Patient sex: F
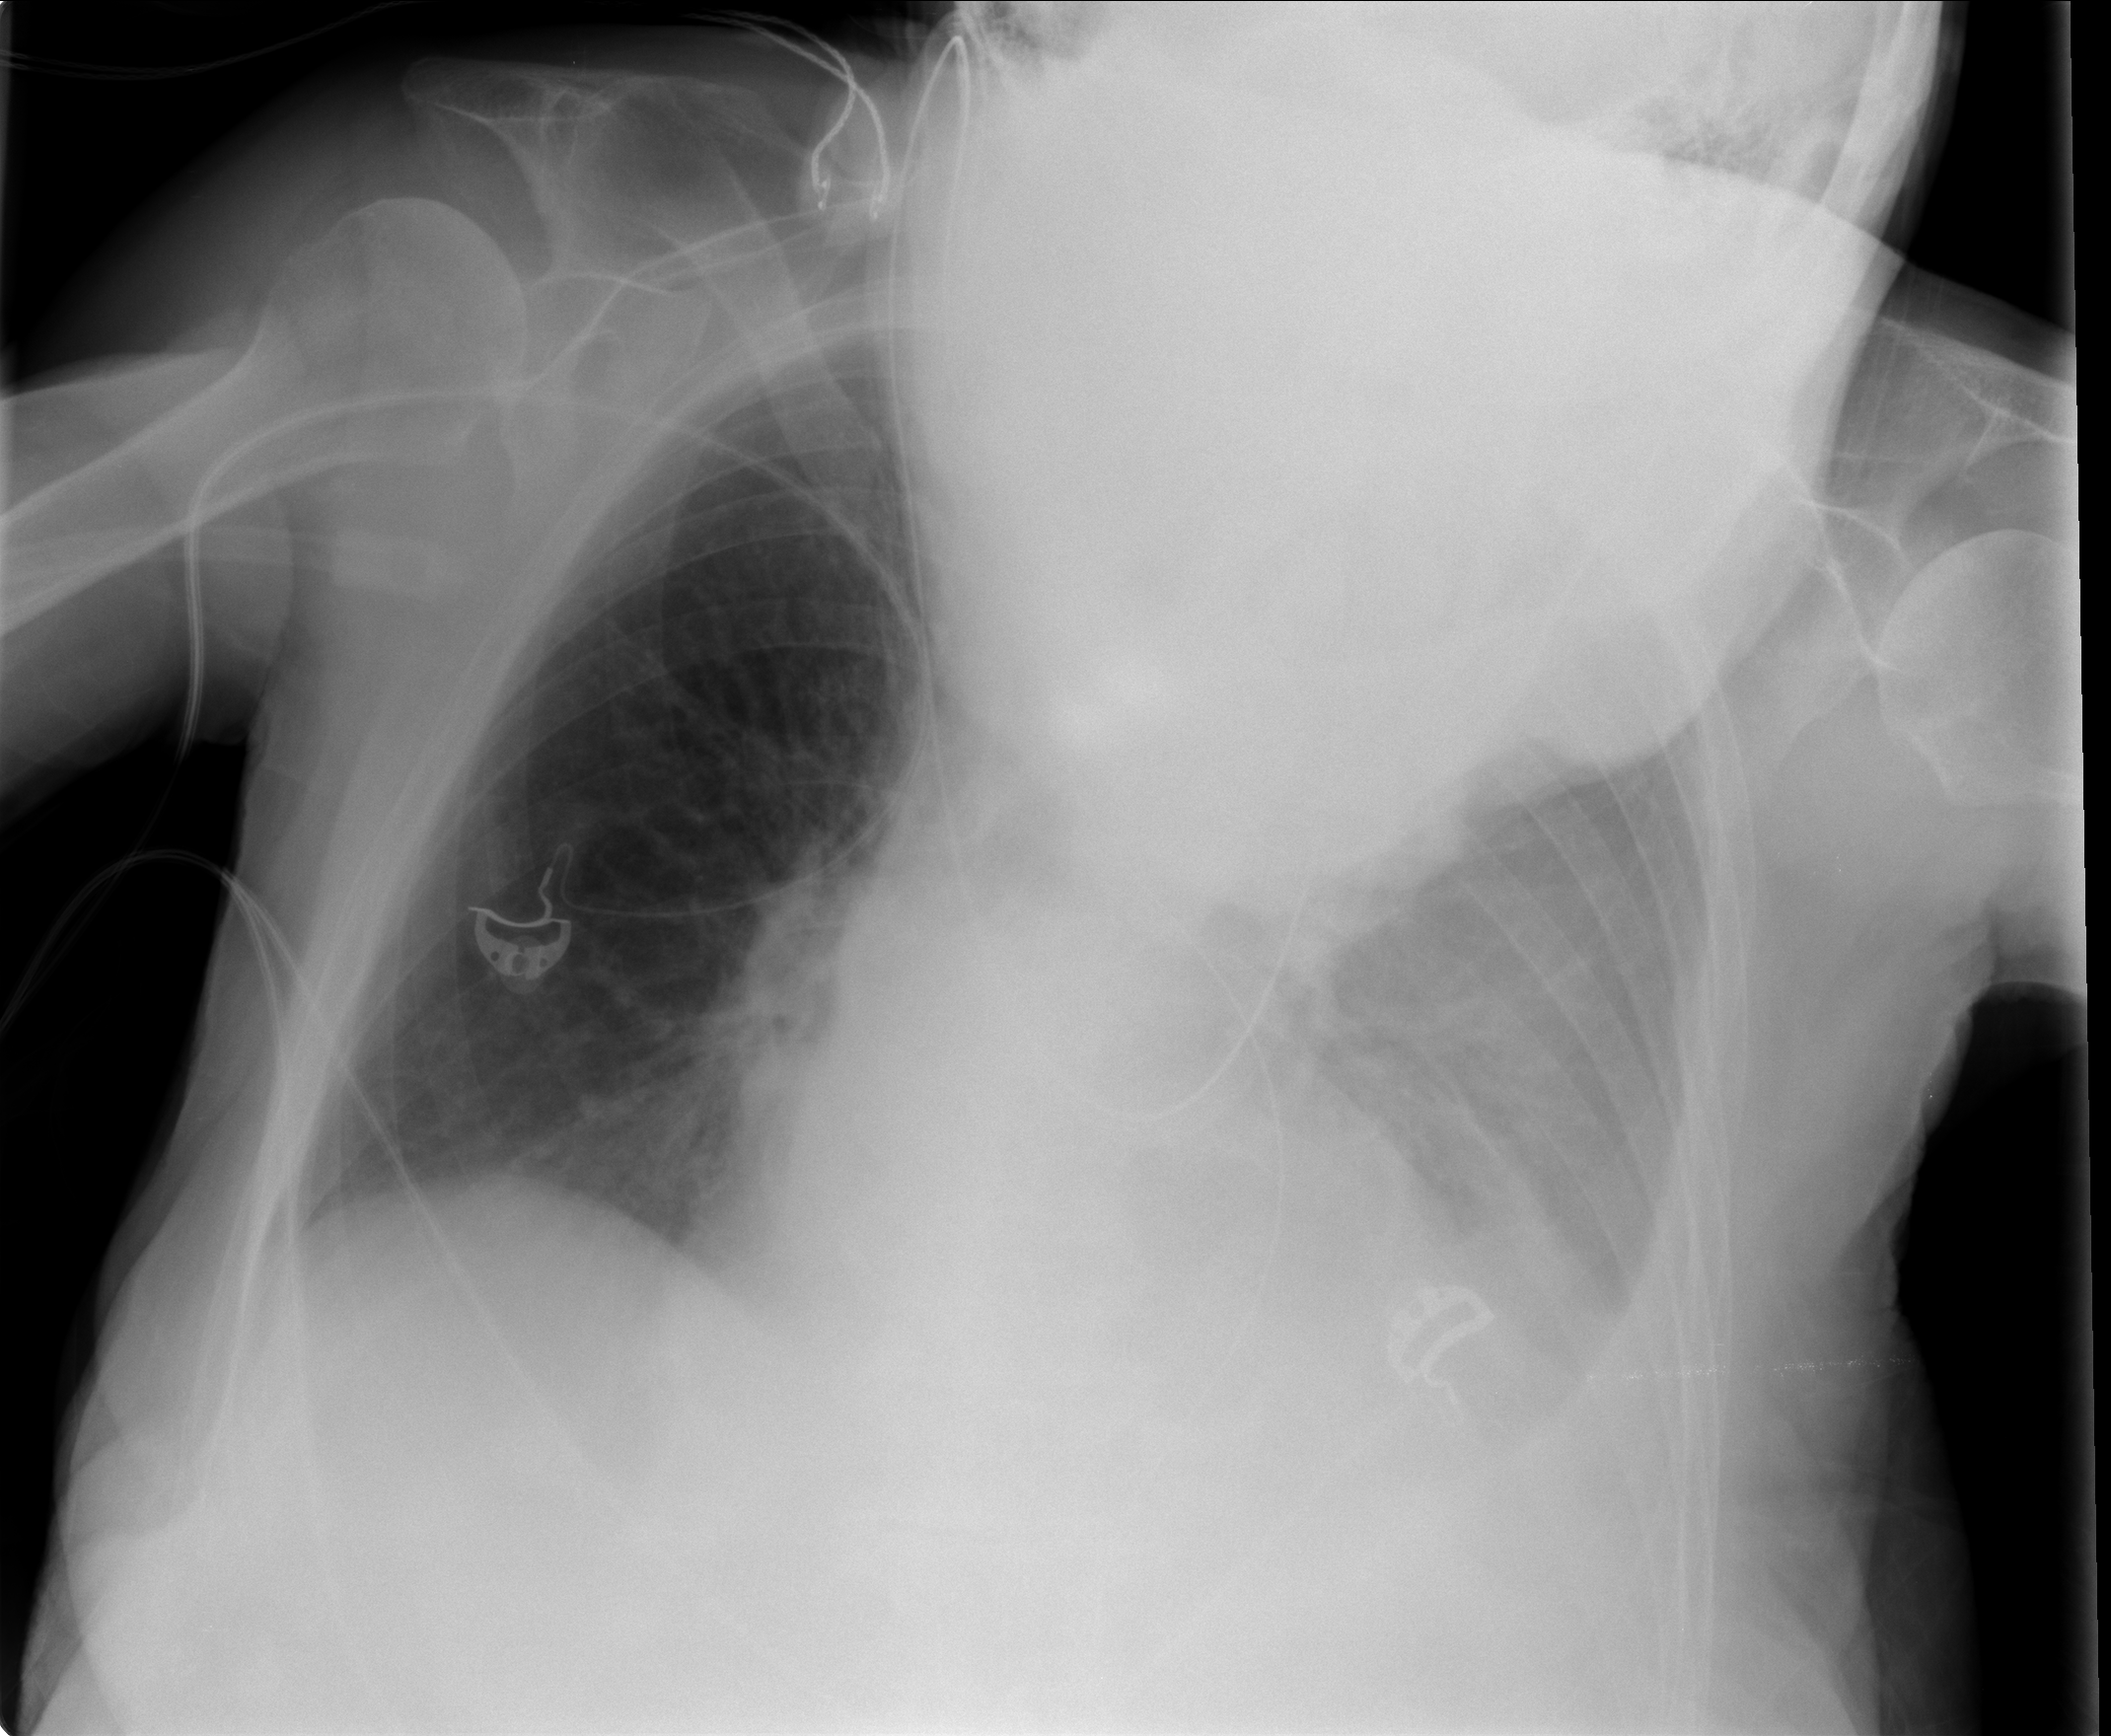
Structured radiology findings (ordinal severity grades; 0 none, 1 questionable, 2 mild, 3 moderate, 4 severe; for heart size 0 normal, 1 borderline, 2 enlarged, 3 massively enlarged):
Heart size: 2
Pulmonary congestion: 0
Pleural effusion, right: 0
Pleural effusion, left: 3
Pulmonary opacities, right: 0
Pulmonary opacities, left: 0
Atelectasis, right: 2
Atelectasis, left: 3